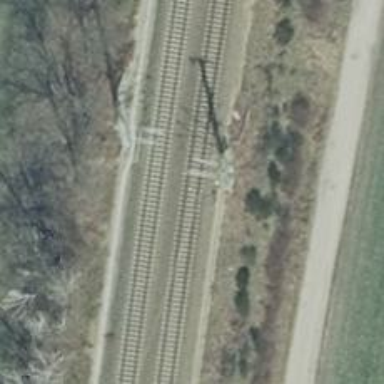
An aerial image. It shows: Railway signal.